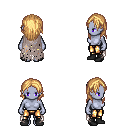
a pixel art fantasy rpg character, female body template, dark elf, purple skin, gray tattered cape, gold greaves, light blonde long hairstyle, black shoes, four views (front, back, left, right), 2x2 character sprite sheet, small pixel art, hard edges, no anti-aliasing